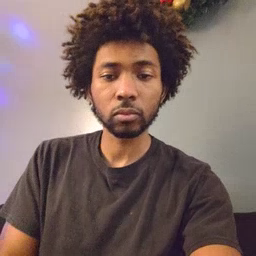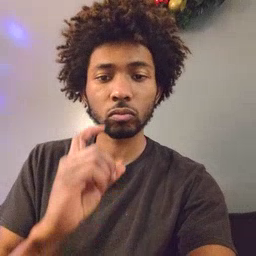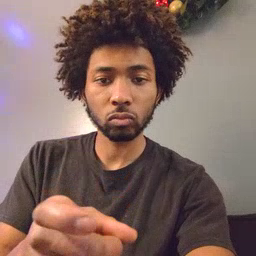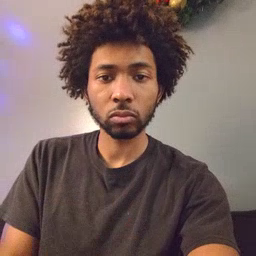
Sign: gift